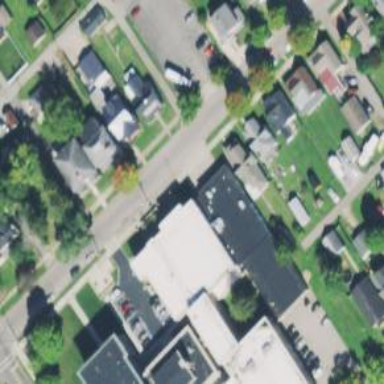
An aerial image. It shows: Alley classified as service road.